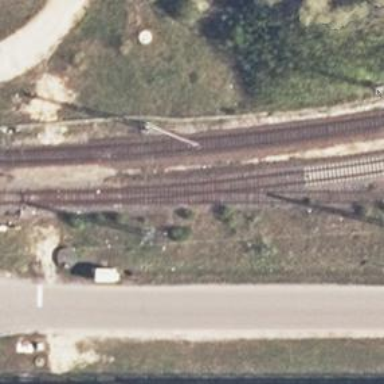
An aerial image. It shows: Disused railway yard.